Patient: sex F, age 69
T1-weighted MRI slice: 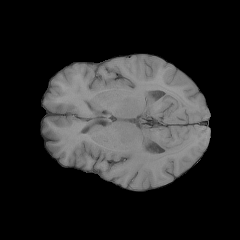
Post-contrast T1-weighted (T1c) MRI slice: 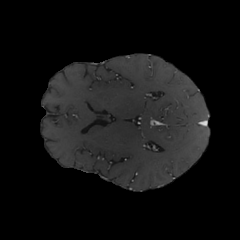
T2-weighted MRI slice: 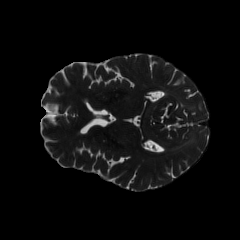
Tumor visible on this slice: no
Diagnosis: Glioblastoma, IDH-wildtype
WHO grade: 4